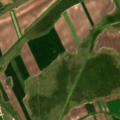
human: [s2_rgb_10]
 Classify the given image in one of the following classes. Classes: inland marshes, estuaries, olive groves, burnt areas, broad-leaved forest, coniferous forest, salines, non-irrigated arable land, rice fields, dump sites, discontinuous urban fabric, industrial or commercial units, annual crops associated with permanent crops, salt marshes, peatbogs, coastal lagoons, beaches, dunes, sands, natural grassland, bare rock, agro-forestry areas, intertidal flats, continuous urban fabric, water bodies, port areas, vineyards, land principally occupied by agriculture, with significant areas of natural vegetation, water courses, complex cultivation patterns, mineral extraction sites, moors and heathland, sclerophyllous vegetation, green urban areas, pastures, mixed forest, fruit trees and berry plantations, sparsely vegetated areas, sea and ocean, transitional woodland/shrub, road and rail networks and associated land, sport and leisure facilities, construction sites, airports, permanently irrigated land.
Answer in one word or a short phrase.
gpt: non-irrigated arable land, pastures